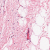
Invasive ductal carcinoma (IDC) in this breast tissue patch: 0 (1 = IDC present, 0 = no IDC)